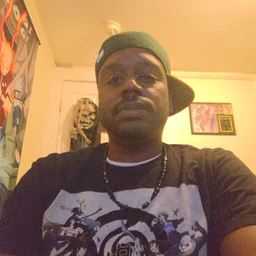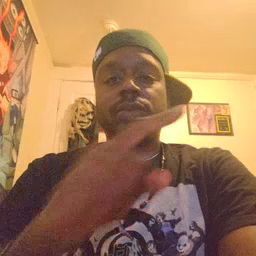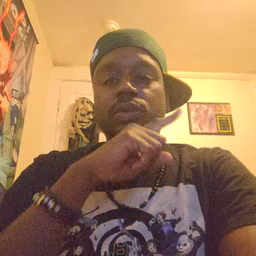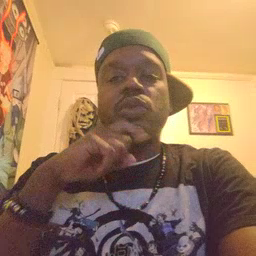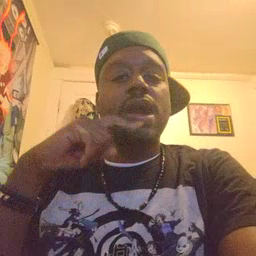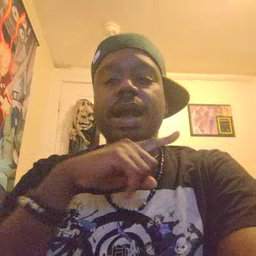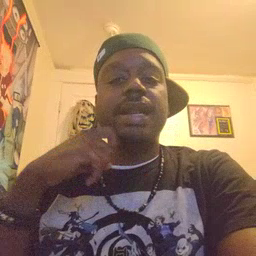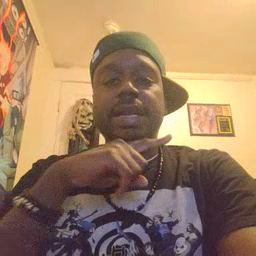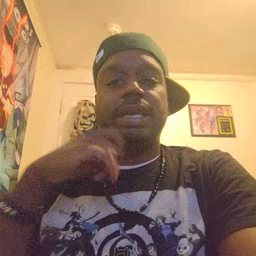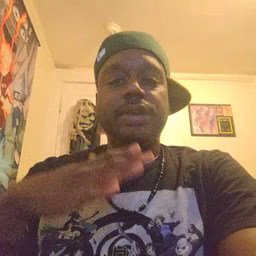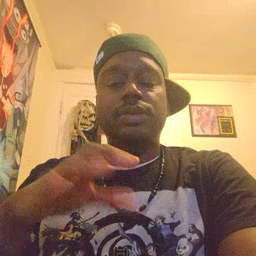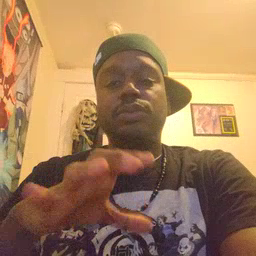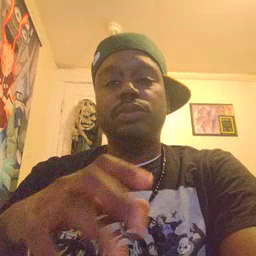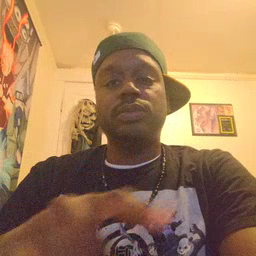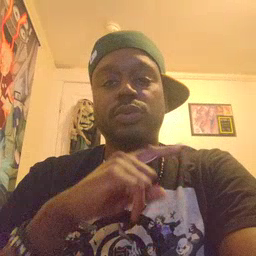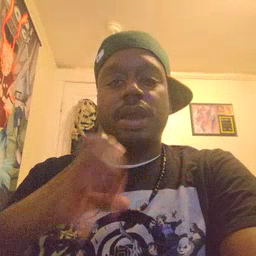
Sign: dryer